Interaction volume radius: 5 \u00c5
Interaction volume height: 10 \u00c5
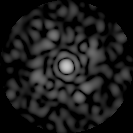
Disorder parameter: 0.8223